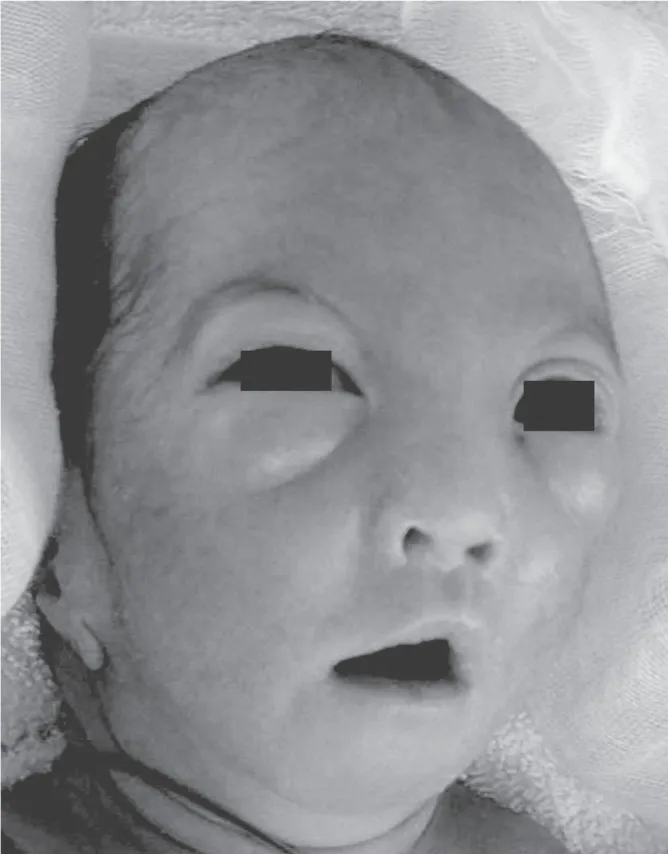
Clinical photograph of the patient at birth.
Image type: medical_photograph (skin_photograph)